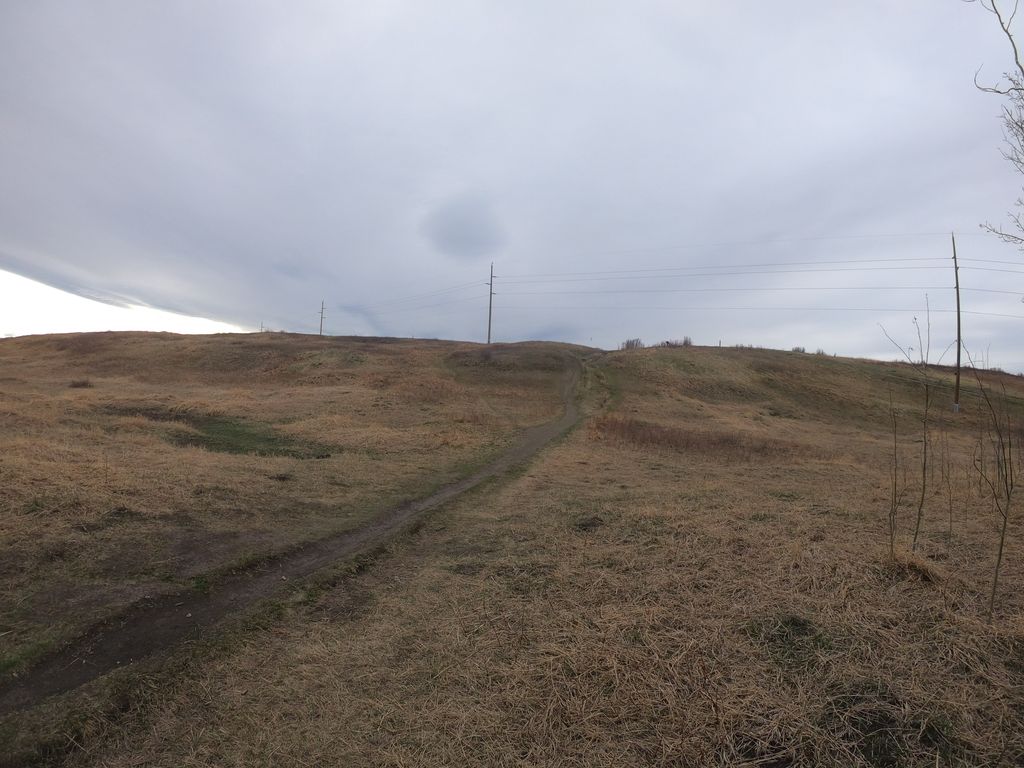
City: calgary